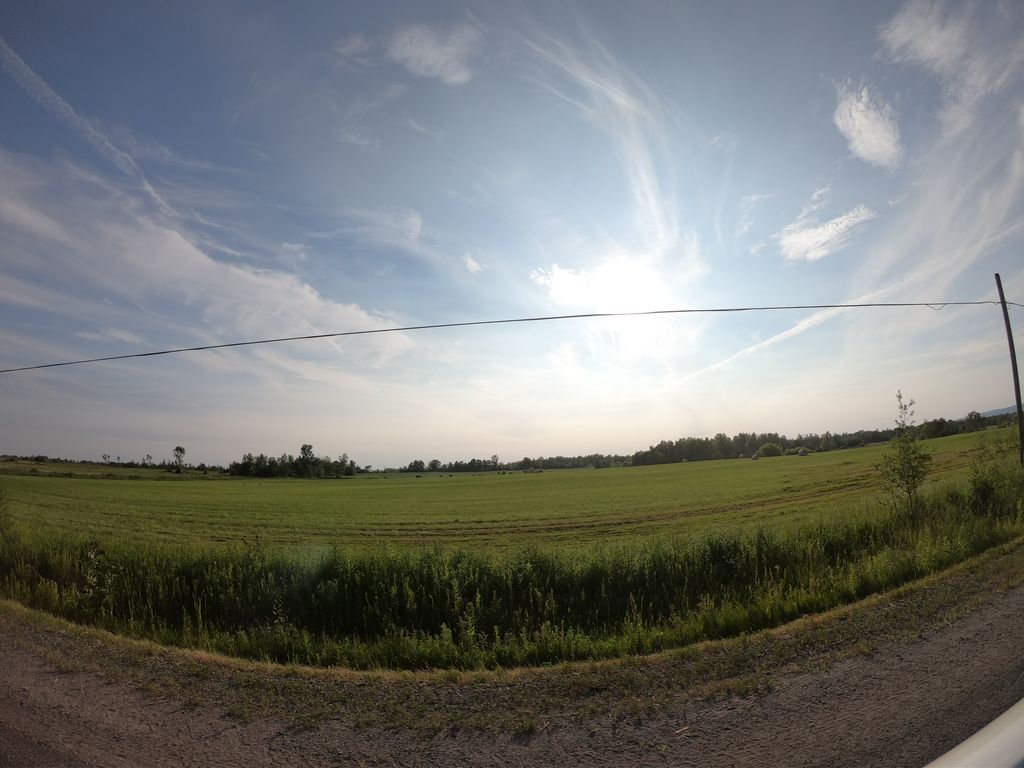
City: ottawa-gatineau